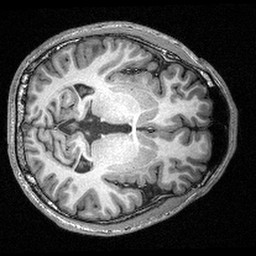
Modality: T1w
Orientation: axial
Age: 20
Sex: male
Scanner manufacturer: siemens
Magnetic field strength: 3 T
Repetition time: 2.53 s
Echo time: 0.00309 s